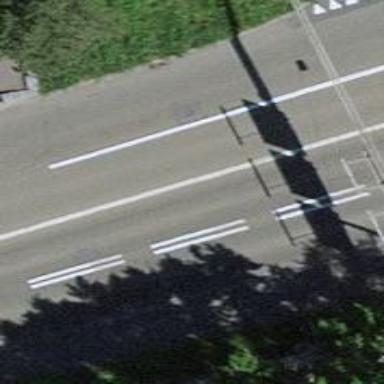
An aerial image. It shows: Secondary road with asphalt surface and separate sidewalk.